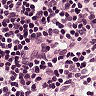
Metastatic tissue present: no